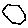
Label: hexagon